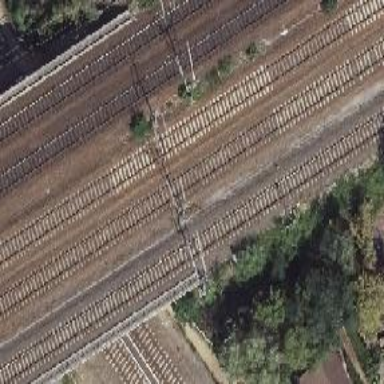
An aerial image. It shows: Railway bridge with electrified contact lines leading to service yard.